Field crop: maize
Growth stage: 2
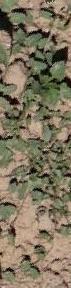
Species: convolvulus